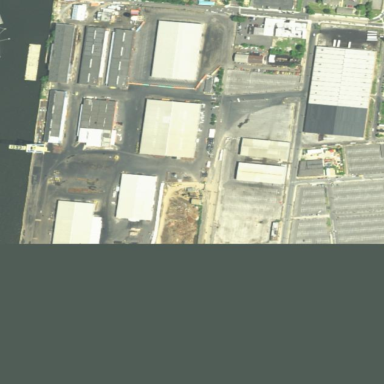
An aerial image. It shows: Industrial area.